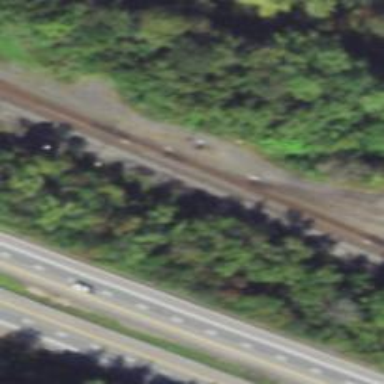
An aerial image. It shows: Junction on the railway.